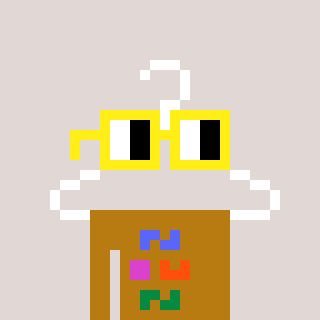
a pixel art character with square yellow glasses, a hanger-shaped head and a gold-colored body on a warm background